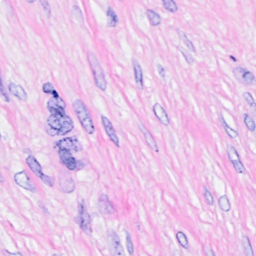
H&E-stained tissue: Breast